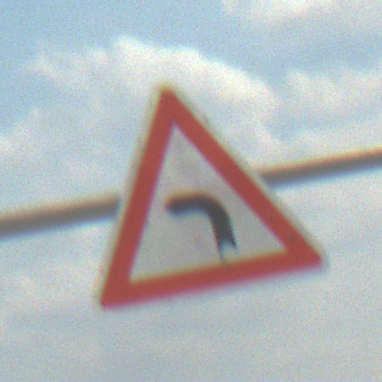
Verkehrszeichen: KurveLinks
Umgebung: Outdoor, Beach
Tageszeit: MorningAfternoon
Wetter: PartlyCloudy
Licht: Natural
Jahreszeit: NotSpecified
Kontrast: HighContrast